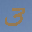
Label: 3